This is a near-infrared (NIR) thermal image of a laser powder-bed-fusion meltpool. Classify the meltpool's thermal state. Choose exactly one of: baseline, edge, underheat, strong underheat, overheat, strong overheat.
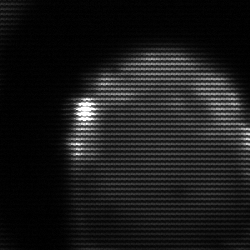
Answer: edge